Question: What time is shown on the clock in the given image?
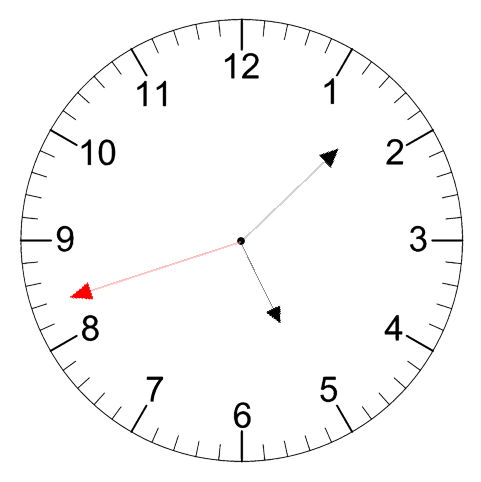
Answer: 05:07:42